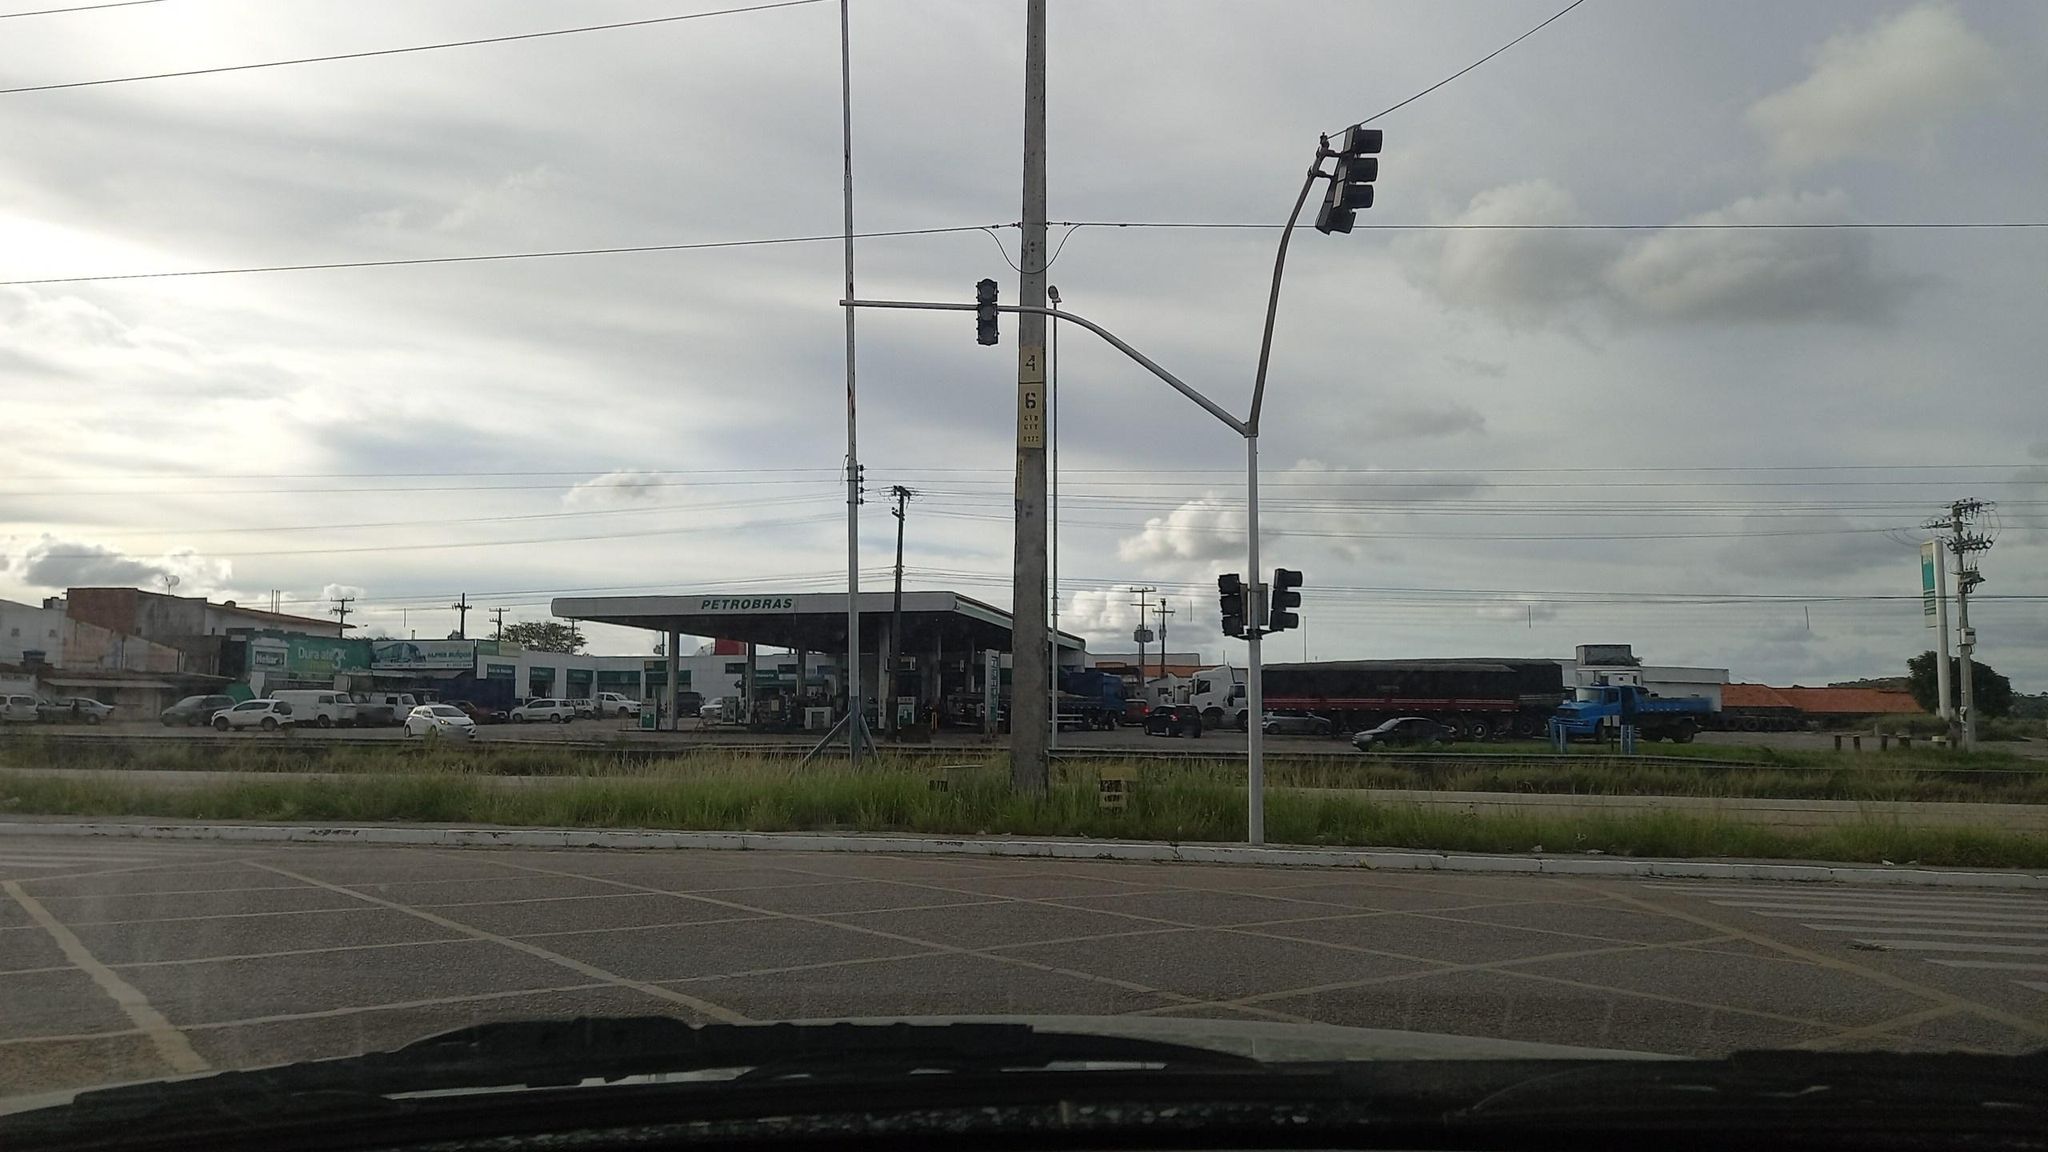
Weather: cloudy
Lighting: day
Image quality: good
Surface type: driving surface
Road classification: residential
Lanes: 2
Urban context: urban centre
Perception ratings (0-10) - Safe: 1.76, Lively: 1.38, Beautiful: 1.33, Boring: 2, Depressing: 9.05, Wealthy: 0.88